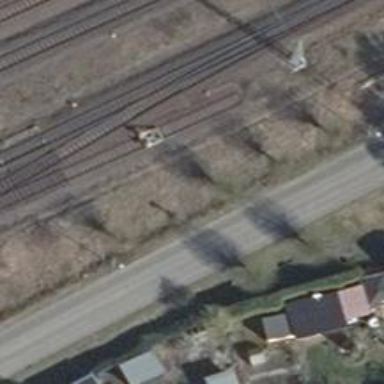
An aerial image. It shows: Railway yard.